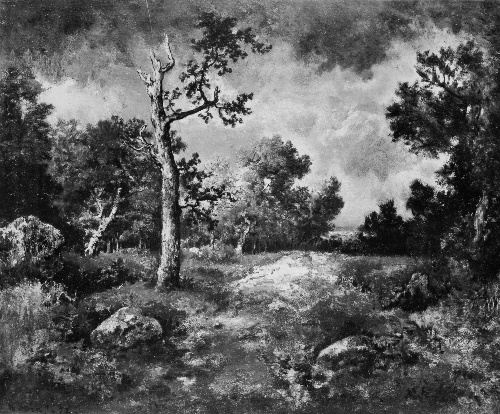
Title: The Edge of the Woods
Artist: Narcisse-Virgile Diaz de la Peña
Artist bio: French, Bordeaux 1808–1876 Menton
Date: 1872
Object type: Painting
Classification: Paintings
Medium: Oil on wood
Dimensions: 14 7/8 x 18 1/2 in. (37.8 x 47 cm)
Department: European Paintings
Credit line: Bequest of Benjamin Altman, 1913
Accession year: 1914
Repository: Metropolitan Museum of Art, New York, NY
Tags: Forests|Landscapes